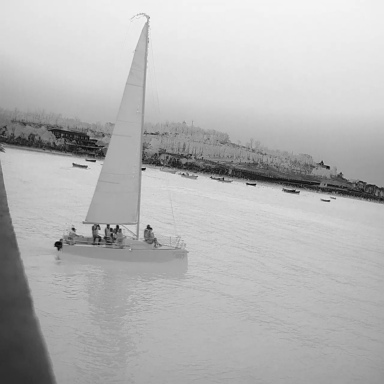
There is a sailboat in the infrared image.